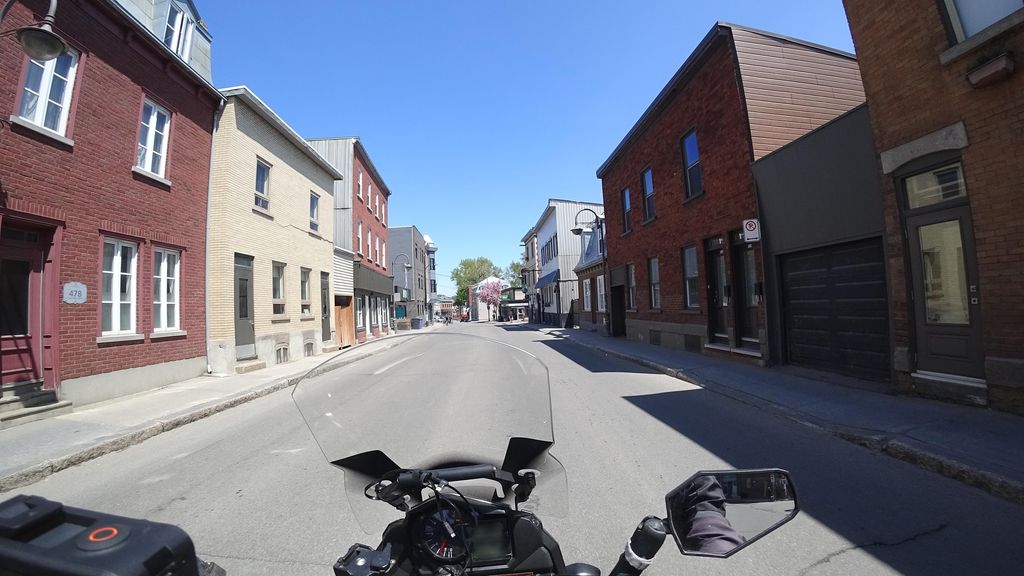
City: quebec_city